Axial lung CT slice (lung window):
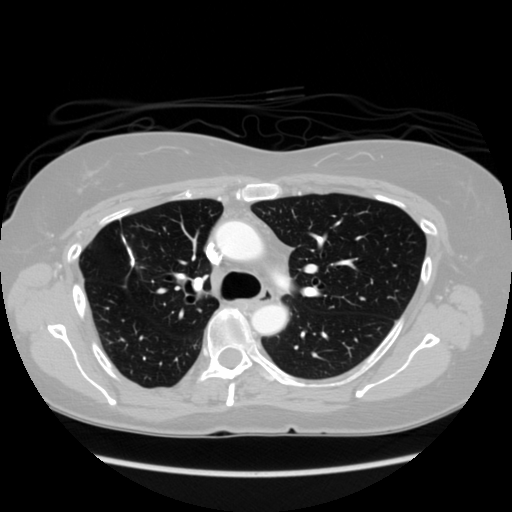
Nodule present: no